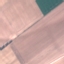
Land use / land cover: AnnualCrop